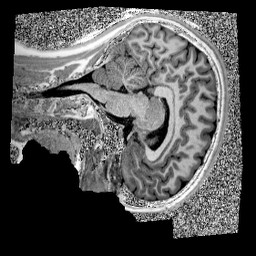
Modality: UNIT1
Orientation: sagittal
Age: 12
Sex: female
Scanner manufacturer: siemens
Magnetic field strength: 3 T
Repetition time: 4 s
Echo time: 0.00299 s